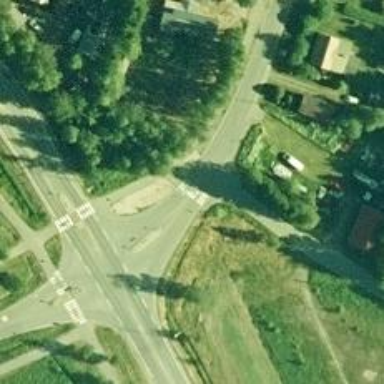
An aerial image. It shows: Cycleway.